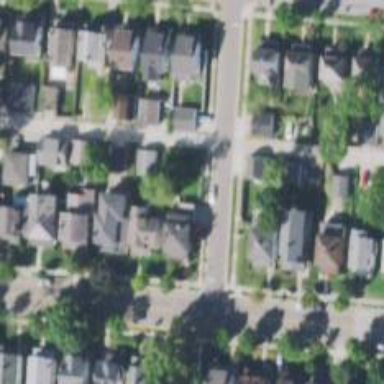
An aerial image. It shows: Alleyway designated as service road.